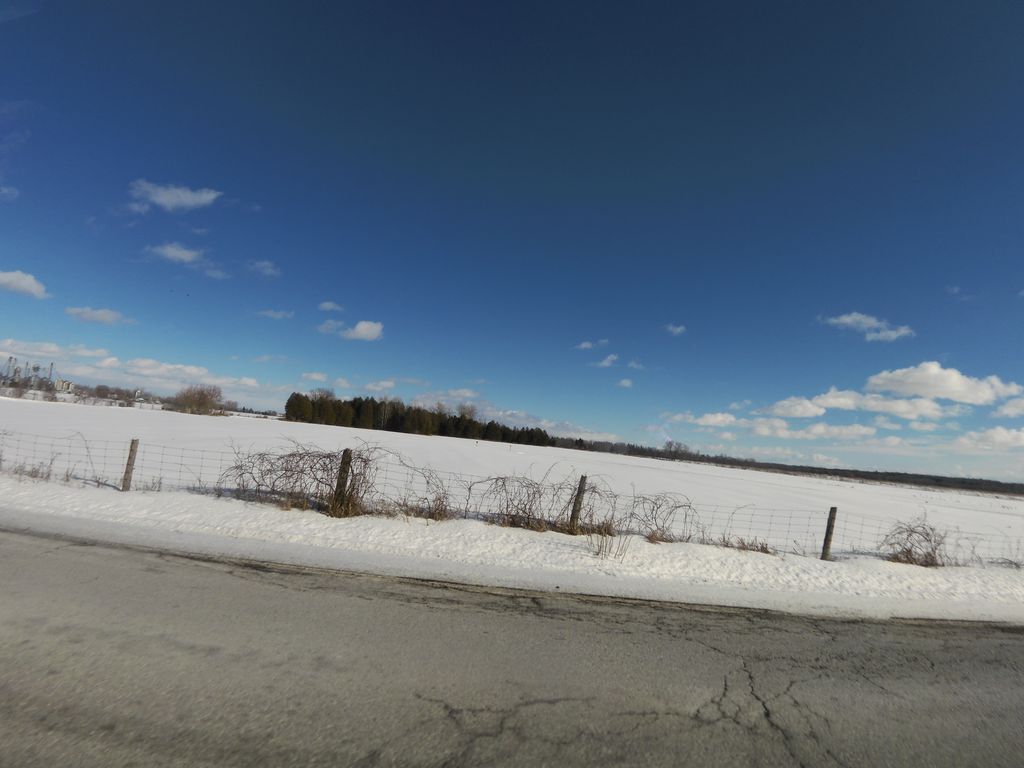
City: ottawa-gatineau